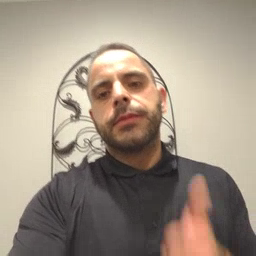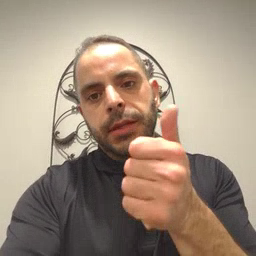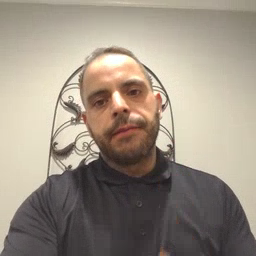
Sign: yourself